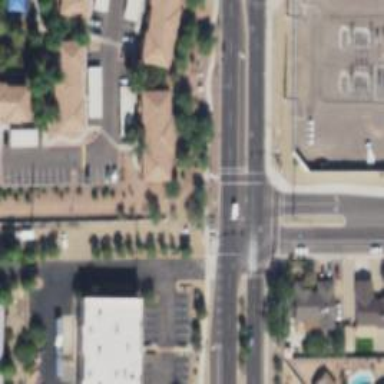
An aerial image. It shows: Solid stop line on the road marking.